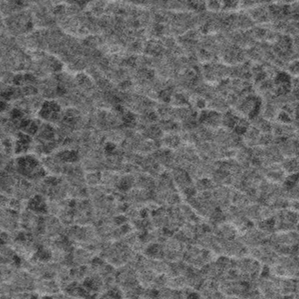
Label: frost